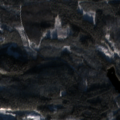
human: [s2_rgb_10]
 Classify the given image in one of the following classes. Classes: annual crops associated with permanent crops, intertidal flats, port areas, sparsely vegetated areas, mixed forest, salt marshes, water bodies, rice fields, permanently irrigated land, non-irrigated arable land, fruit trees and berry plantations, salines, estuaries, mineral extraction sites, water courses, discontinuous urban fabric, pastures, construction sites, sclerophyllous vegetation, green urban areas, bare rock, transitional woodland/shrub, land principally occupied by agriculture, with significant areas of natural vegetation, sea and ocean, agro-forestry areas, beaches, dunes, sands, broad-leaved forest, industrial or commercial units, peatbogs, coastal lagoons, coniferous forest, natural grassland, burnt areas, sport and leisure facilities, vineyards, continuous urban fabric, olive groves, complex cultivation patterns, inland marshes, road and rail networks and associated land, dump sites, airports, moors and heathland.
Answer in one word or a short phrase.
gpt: coniferous forest, mixed forest, transitional woodland/shrub